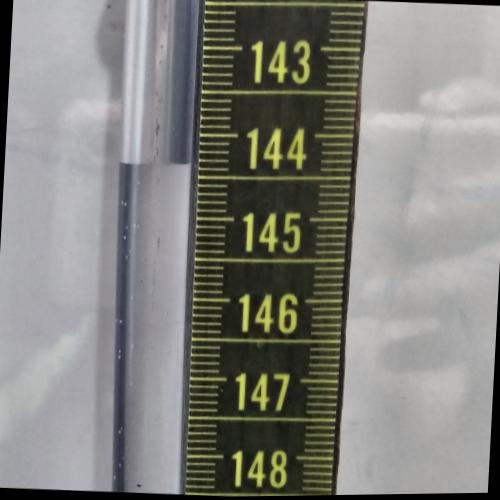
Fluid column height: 144.4 cm